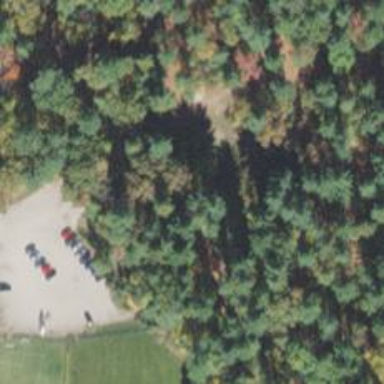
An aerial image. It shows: Disc golf basket.